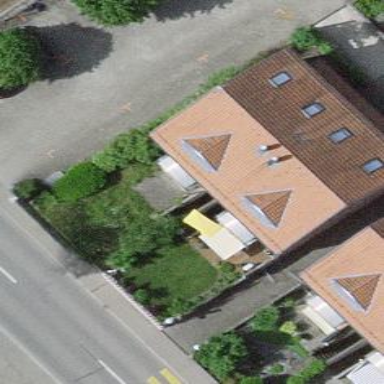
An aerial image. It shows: Residential building.